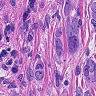
Metastatic tissue present: yes